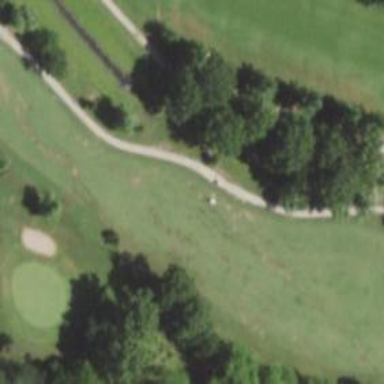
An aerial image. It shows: View of golf hole.